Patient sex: M
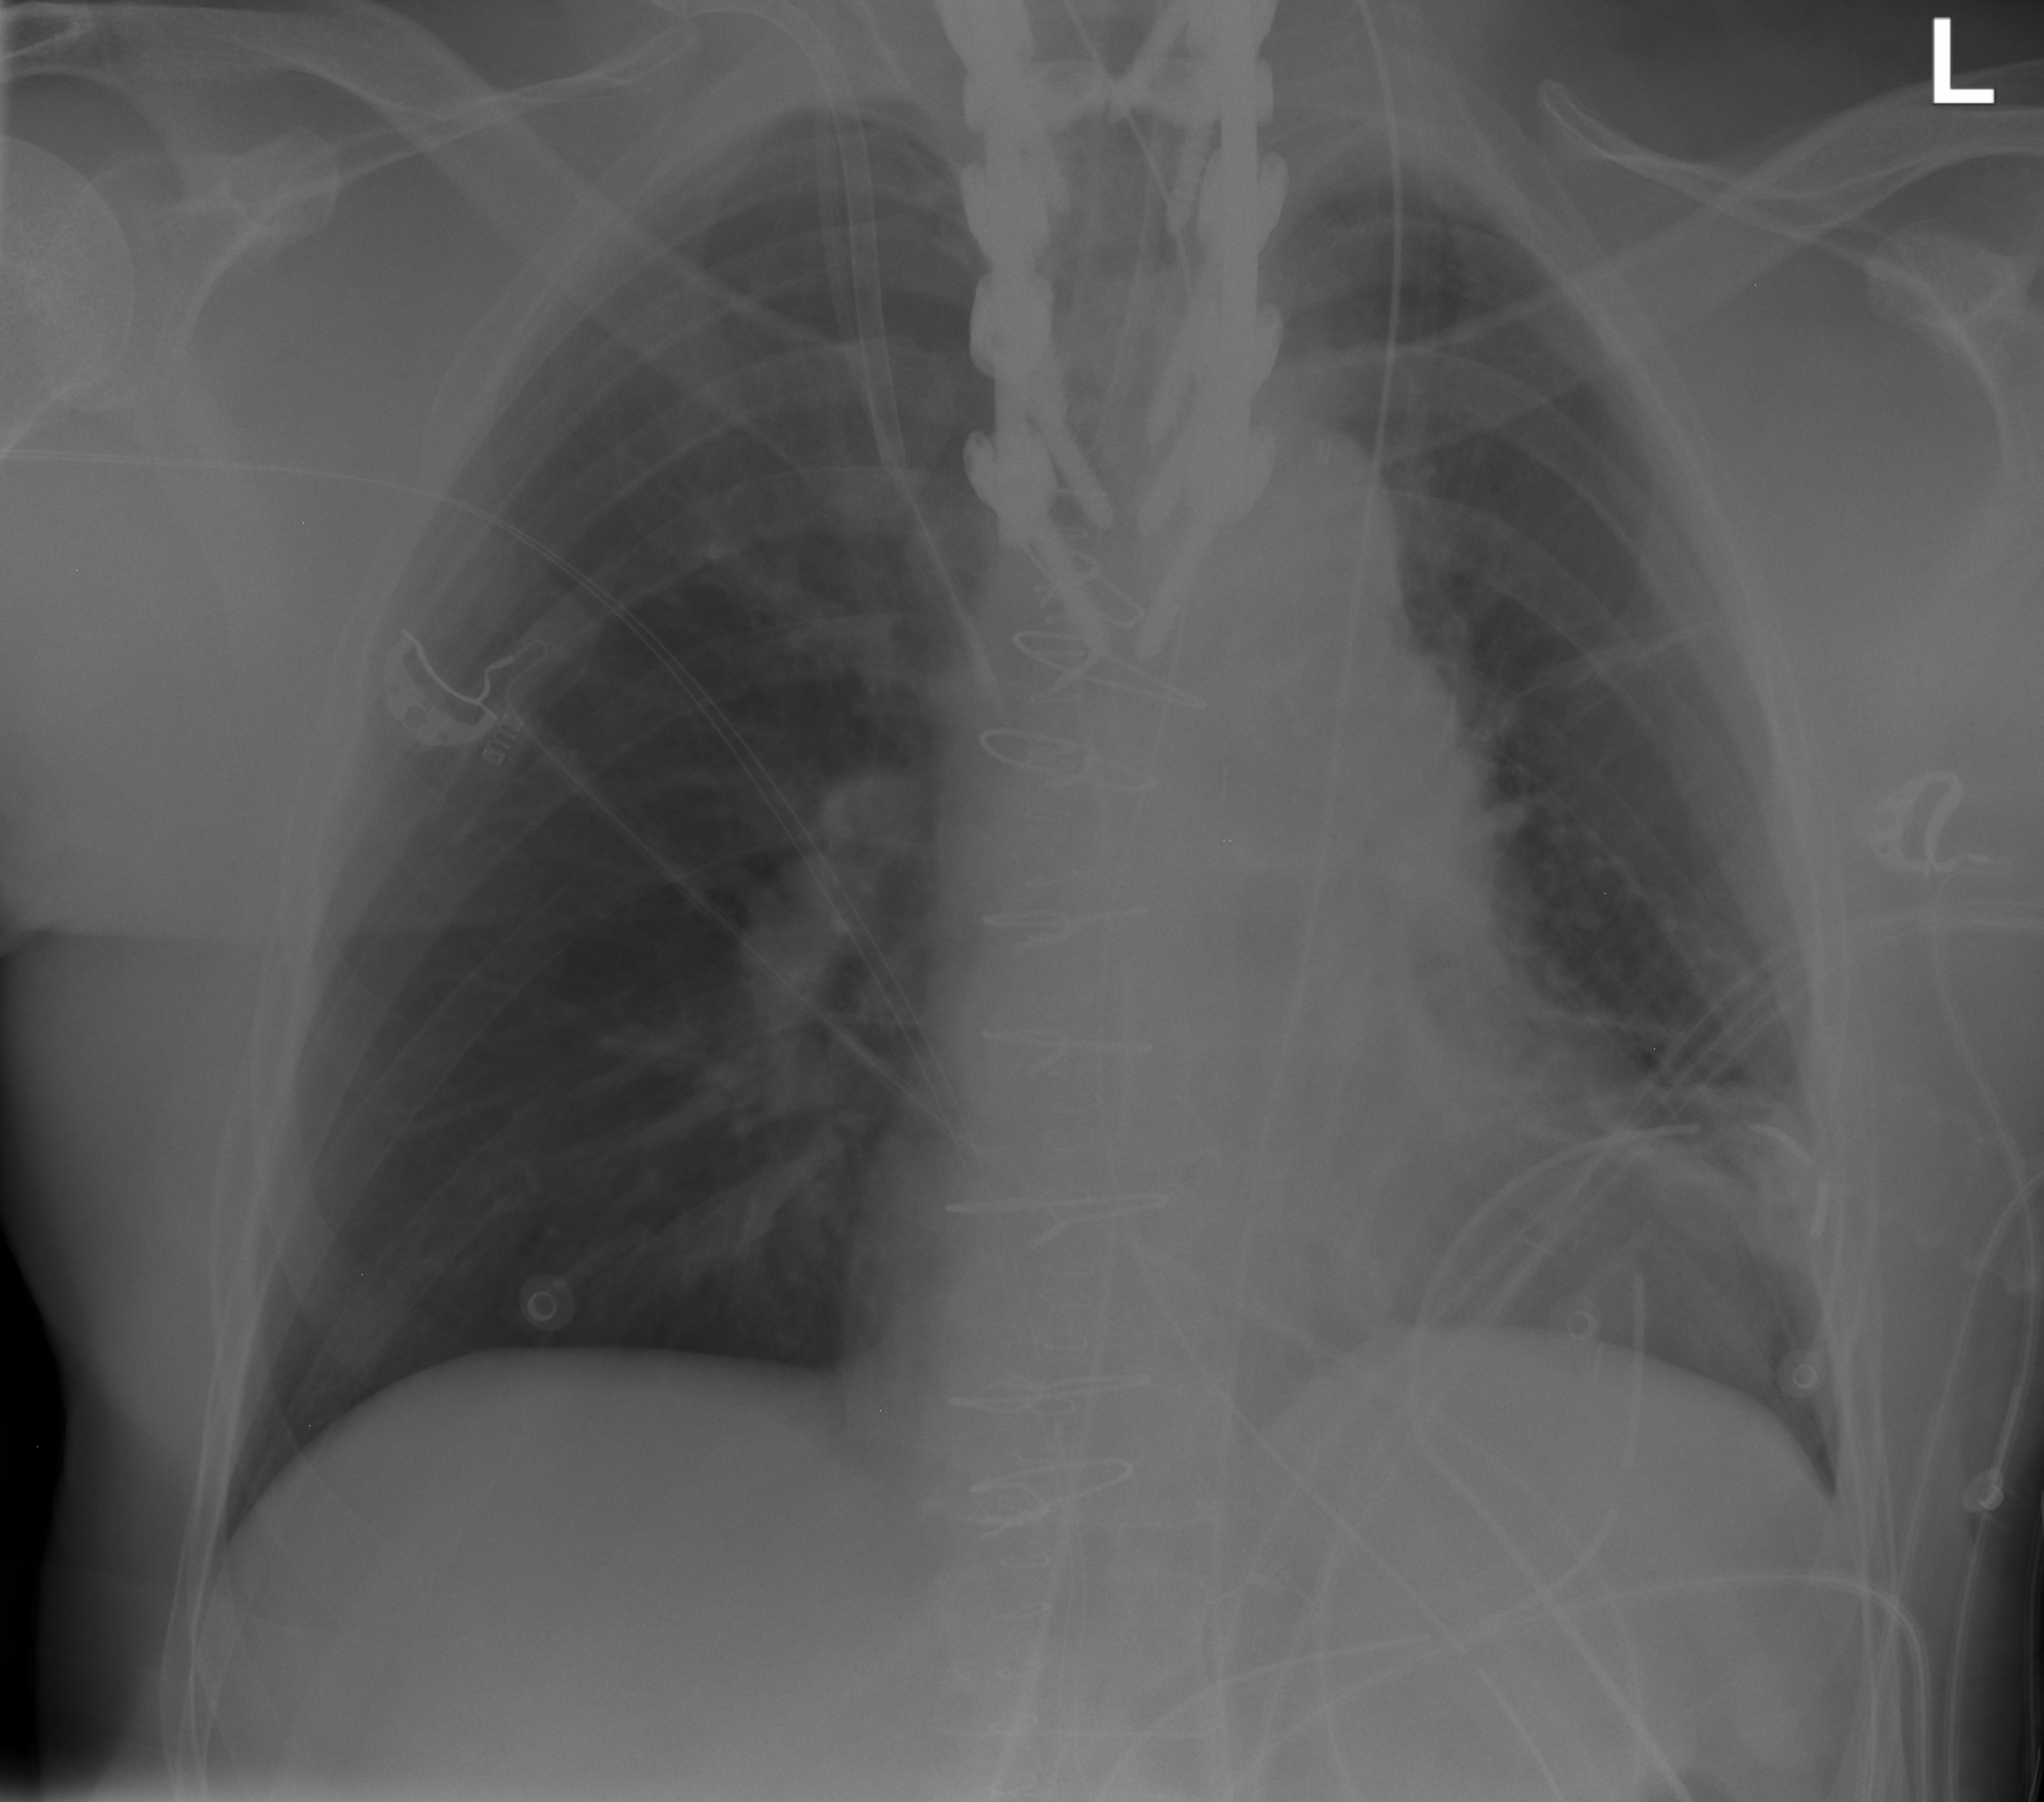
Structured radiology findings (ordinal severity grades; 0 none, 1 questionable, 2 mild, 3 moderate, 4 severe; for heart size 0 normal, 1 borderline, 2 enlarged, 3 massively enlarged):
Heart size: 1
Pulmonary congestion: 2
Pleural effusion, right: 0
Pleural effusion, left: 0
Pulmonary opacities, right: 0
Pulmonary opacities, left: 0
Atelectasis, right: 0
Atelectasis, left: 2